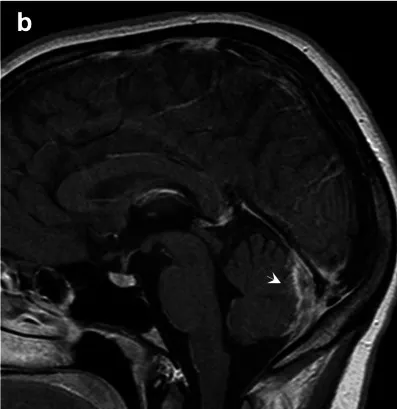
(b) Contrast-enhanced T1WI shows an increase in irregular pachymeningeal enhancement adjacent to the cerebellar vermis, without restricted diffusion (arrow). . T2WI: T2-weighted imaging; T1WI: T1-weighted imaging.
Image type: radiology (mri)